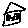
Label: house